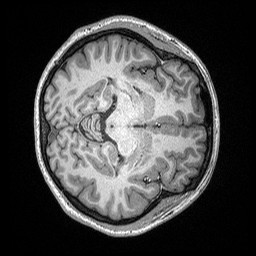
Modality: T1w
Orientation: axial
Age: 19
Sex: female